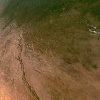
Label: land